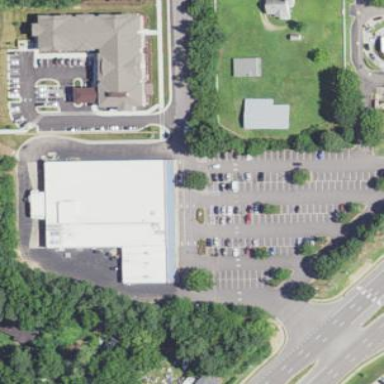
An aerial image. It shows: Commercial building.